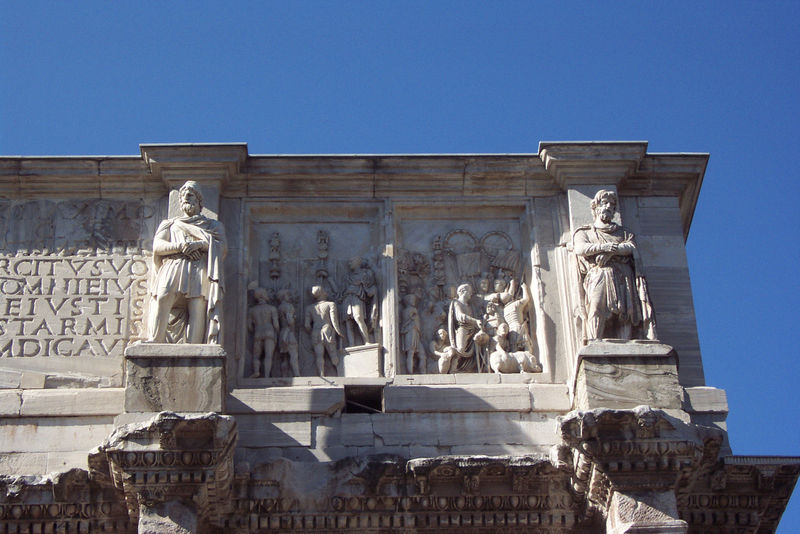
Titel: Forum Romanum: Konstantinsbogen
Standort: Rom, Forum Romanum (EU - I - Latium)
Schlagwörter: blau, himmel, kämpfer, mann, schatten, umhang, weiß, menschen, licht, marmor, männer, säulen, tier, bärte, architektur, stein, figur, skulptur, relief, schrift, leiste, italien, mauer, figuren, detail, inschrift, foto, fugen, ruine, schaf, schwein, antike, loch, text, buchstaben, armee, rom, kapitell, fragment, sims, skulpturen, tempel, fackel, eierstab, zierleiste, mamor, forum romanum, kapitel, ritzen, latein, gesisms, feldzeichen, triumhbogen